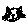
Label: cat